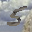
Label: 5